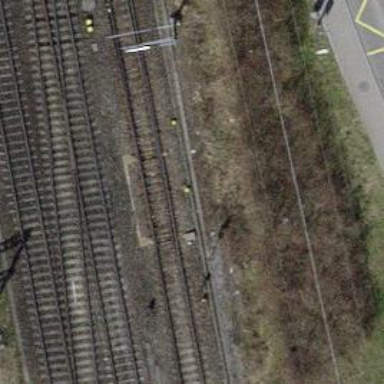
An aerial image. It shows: Railway switch.